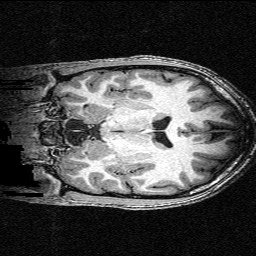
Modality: T1w
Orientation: coronal
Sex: male
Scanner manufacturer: siemens
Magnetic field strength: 3 T
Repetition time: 2.3 s
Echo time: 0.00336 s